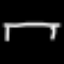
Label: bed